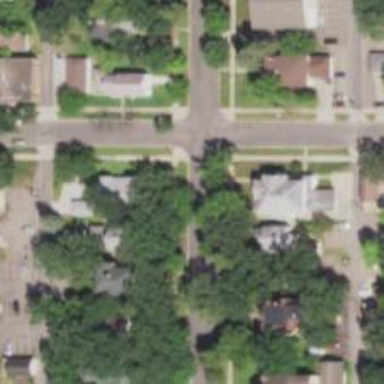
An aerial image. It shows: Residential road with separate sidewalk.